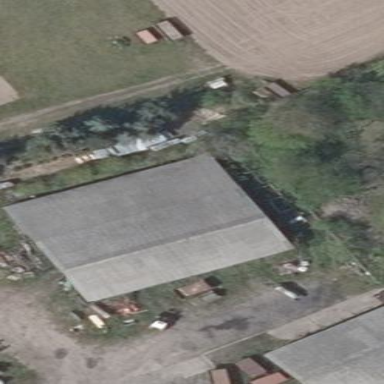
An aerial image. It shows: View of roof of building.